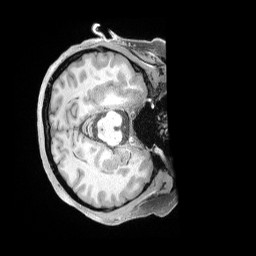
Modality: T1w
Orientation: axial
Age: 39
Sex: female
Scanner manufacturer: siemens
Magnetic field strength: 3 T
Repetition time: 2 s
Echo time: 0.00211 s